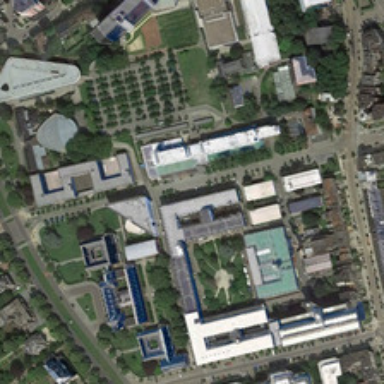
Many buildings and green trees are in a school .